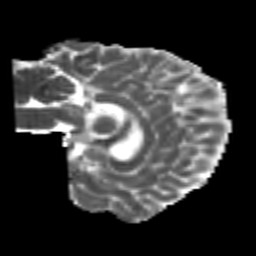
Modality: MD
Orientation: sagittal
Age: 22
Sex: female
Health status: healthy
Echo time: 0.074 s